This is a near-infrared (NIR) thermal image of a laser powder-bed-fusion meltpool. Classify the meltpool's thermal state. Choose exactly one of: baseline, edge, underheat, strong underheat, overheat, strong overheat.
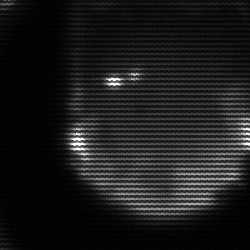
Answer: edge